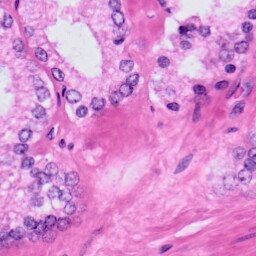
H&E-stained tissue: Prostate